Question: i'm new by working with the Facebook SDK.
First i want to build this tutorial: <URL>
After i add the SDK and Build i get 63 Errors from the Facebook SDK.
Here are Some:

I'm using XCODE 4.2 and iOS 5.
Hope anybody can help me.
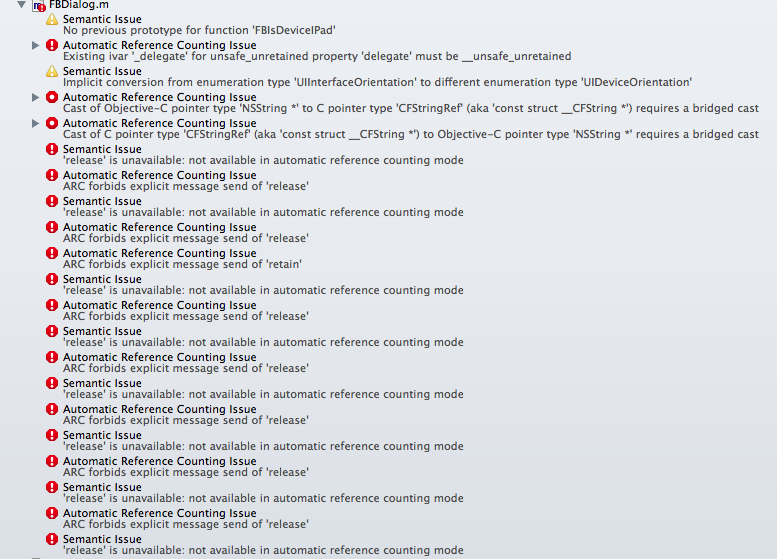
Answer: The Facebook SDK hasn't been adopted to support ARC yet. You can try disabling ARC for all files belonging to the Facebook SDK by adding the '-fno-objc-arc' compiler flag for those files (under Build Phases).
If that doesn't work you'll probably have to disable ARC for the entire project. To do that set Objective-C Automatic Reference Counting to NO (Under Build Settings / All). This is probably the easier way.